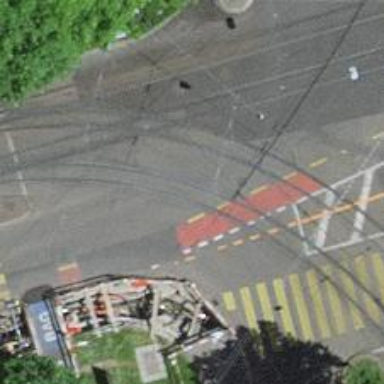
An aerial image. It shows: Tram level crossing on railway.